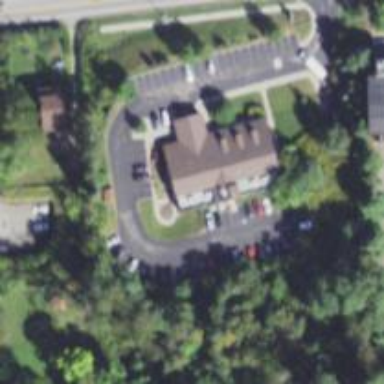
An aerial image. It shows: Veterinary facility.